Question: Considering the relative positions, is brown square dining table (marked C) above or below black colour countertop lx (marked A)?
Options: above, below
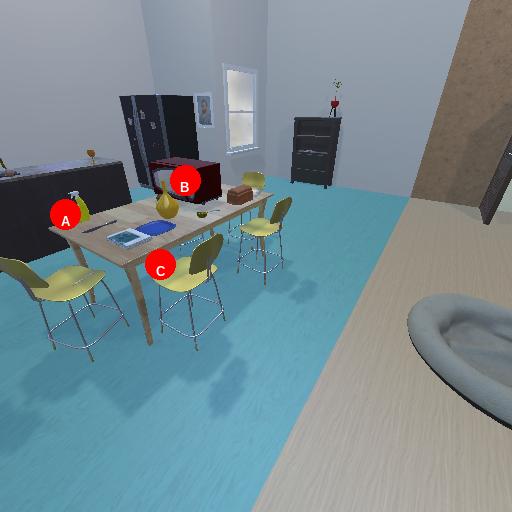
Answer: above